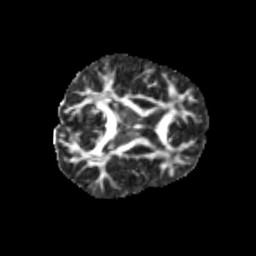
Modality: FA
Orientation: axial
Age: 11
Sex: male
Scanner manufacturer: siemens
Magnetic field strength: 3 T
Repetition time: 3.8 s
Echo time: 0.07 s